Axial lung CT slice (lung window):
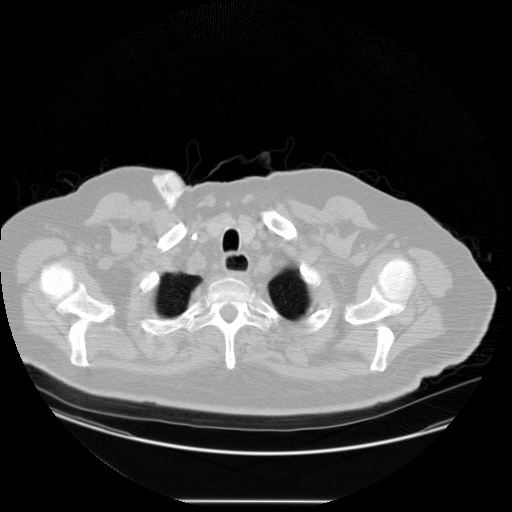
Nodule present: no